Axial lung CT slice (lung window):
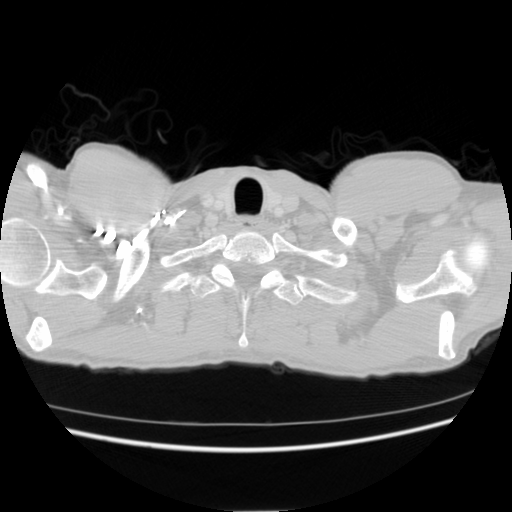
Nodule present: no